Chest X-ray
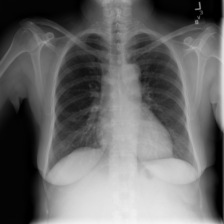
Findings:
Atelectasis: negative
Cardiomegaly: negative
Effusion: negative
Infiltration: negative
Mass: negative
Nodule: negative
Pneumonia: negative
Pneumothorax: negative
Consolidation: negative
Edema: negative
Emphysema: negative
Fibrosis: negative
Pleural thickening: negative
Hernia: negative